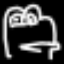
Label: frog